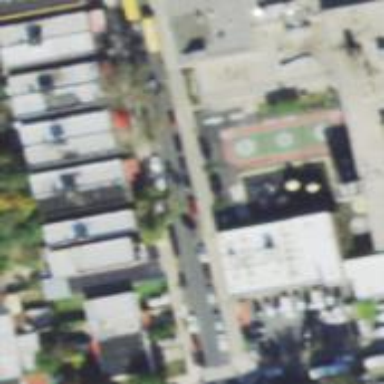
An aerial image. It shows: Asphalt schoolyard.